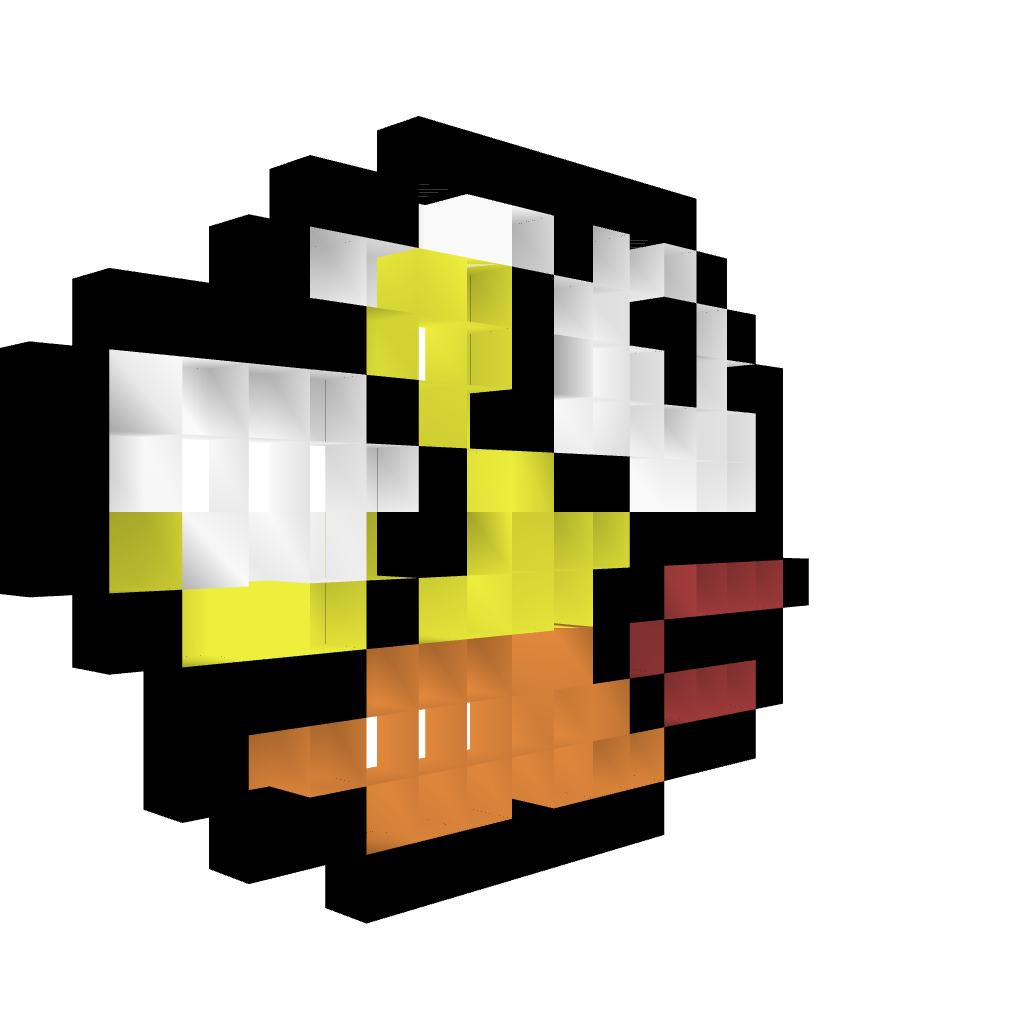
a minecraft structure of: Flappy bird bad low quality